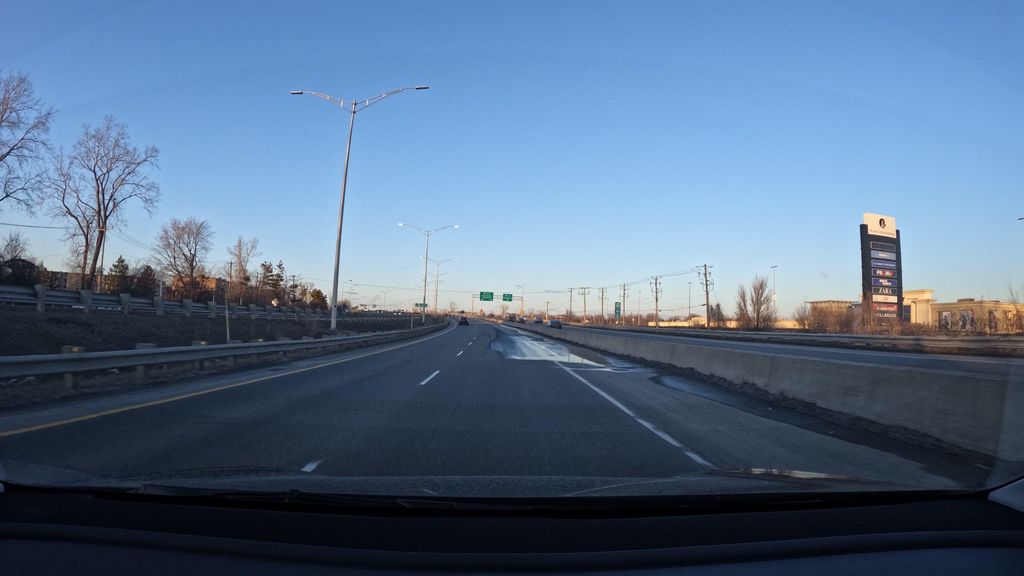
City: montreal